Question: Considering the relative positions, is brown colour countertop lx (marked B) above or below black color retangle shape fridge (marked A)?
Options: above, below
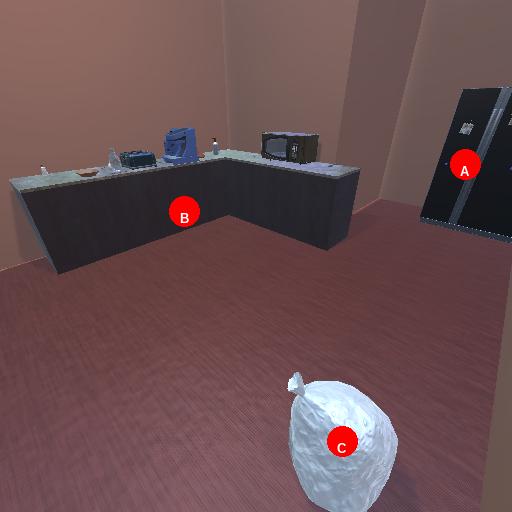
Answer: above